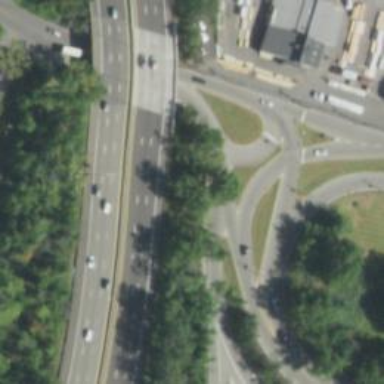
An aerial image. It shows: Asphalt trunk link road.